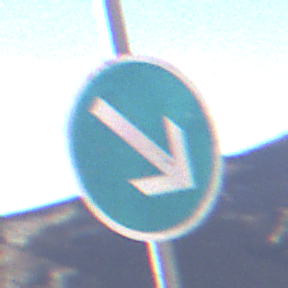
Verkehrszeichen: VorgeschriebeneVorbeifahrtRechts
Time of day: Midday
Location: Outdoor (Nature)
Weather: Clear
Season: NotSpecified
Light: Natural